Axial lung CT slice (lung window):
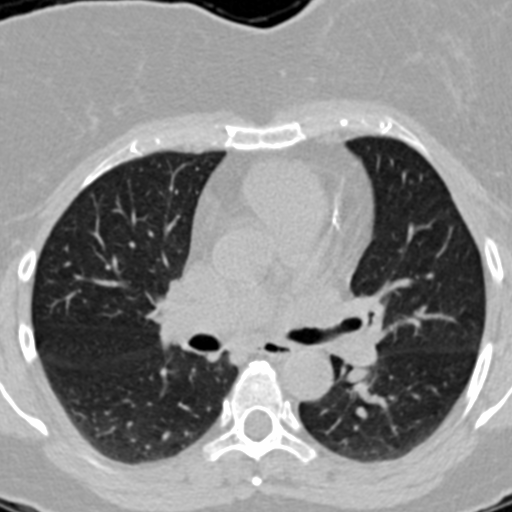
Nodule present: no